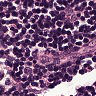
Metastatic tissue present: no